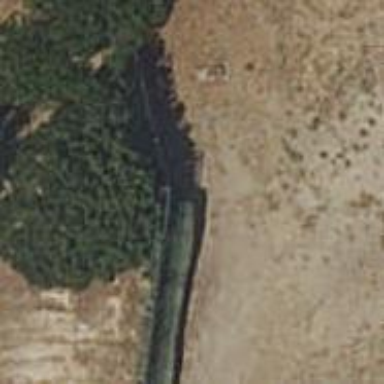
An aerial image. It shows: Wall is shown in the image.